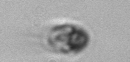
Label: Mesodinium